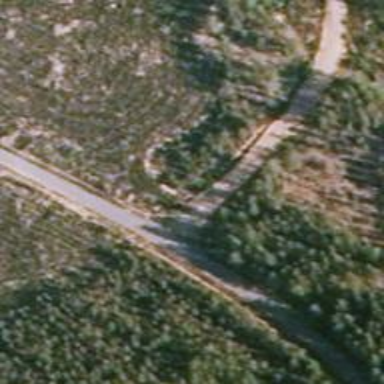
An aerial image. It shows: Unclassified road.